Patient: sex M, age 63
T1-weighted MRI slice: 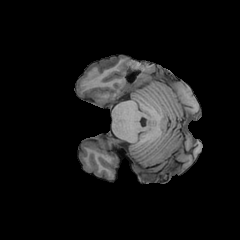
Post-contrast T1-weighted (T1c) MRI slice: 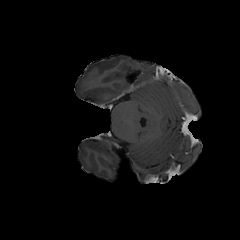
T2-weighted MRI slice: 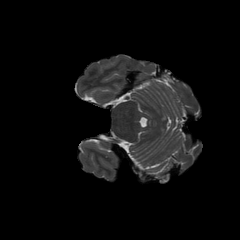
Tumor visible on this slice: no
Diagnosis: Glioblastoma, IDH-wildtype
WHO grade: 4